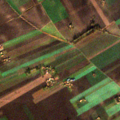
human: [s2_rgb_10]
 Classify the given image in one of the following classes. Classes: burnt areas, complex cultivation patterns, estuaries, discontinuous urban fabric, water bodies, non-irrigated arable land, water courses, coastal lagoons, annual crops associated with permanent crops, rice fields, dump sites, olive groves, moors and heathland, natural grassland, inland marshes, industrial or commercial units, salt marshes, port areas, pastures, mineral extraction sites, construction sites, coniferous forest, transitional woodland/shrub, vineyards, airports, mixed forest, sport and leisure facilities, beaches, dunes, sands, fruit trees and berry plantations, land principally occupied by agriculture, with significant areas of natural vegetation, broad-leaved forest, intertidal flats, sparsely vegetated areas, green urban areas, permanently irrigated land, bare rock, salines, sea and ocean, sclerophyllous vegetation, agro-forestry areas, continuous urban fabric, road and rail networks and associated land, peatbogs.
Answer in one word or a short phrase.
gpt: non-irrigated arable land, complex cultivation patterns